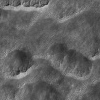
Atmospheric dust classification: not_dusty